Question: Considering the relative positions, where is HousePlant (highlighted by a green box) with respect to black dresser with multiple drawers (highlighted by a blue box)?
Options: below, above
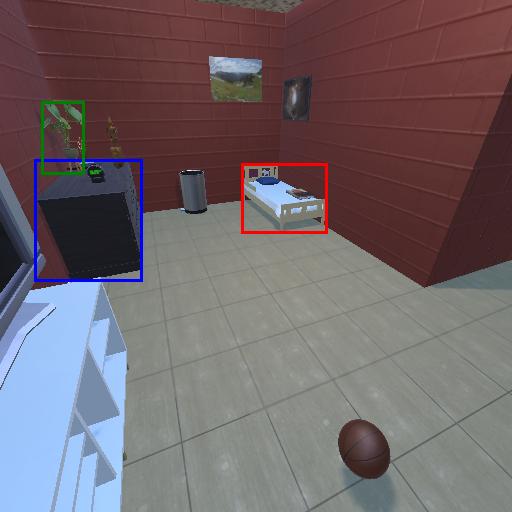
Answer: below